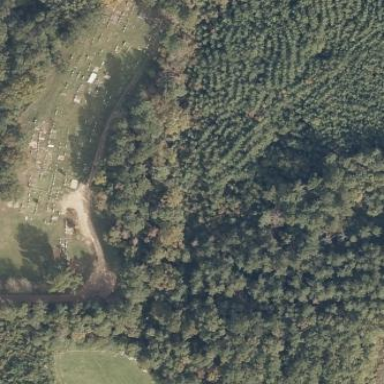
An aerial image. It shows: Cemetery.